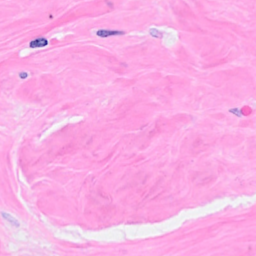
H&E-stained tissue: Breast